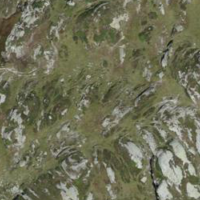
EUNIS habitat code: 31
Species observed at this site:
Empetrum nigrum